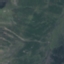
Land use / land cover class: HerbaceousVegetation